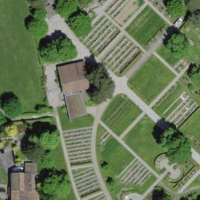
EUNIS habitat code: 53
Species observed at this site:
Dipsacus fullonum